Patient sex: M
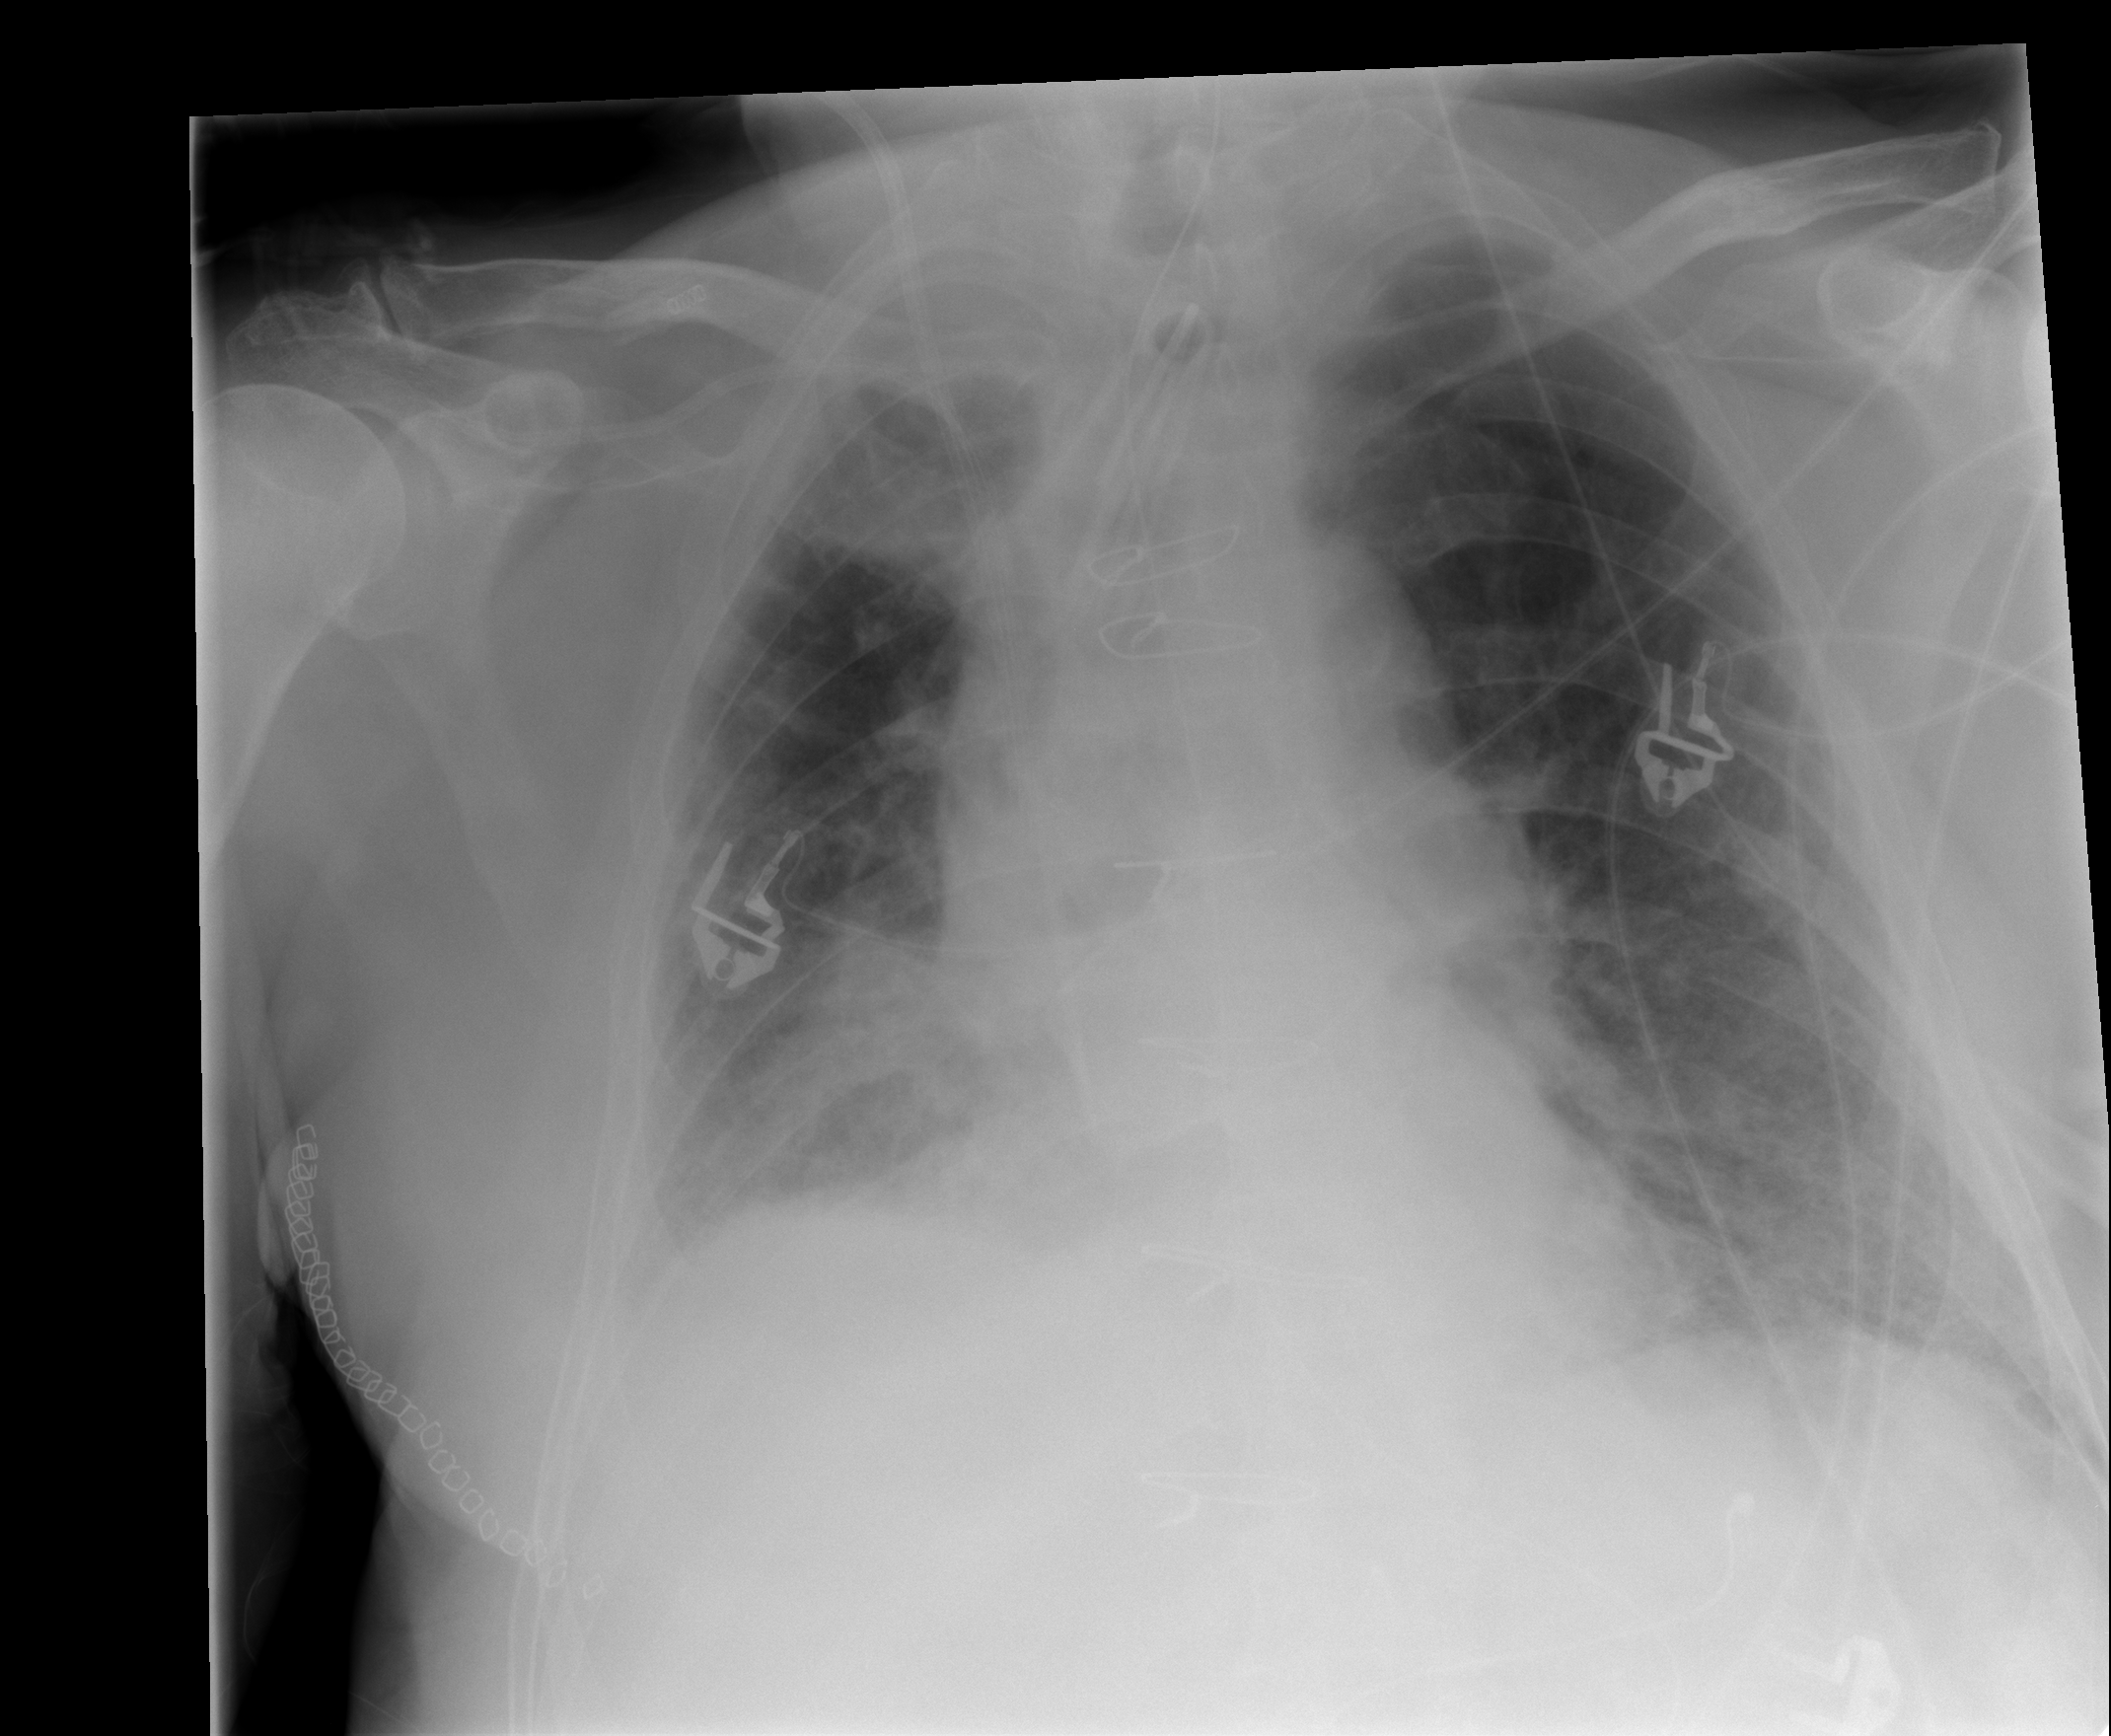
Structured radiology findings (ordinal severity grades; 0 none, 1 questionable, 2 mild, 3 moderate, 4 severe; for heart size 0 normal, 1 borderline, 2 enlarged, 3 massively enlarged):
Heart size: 0
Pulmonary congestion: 2
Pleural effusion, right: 2
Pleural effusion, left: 1
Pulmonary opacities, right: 3
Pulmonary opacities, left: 3
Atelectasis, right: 2
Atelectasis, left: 2